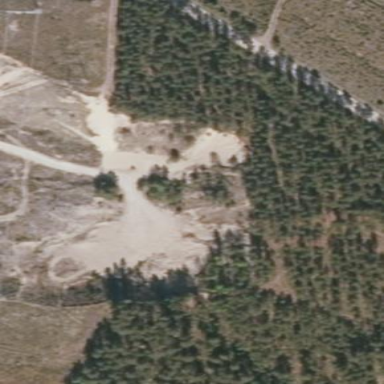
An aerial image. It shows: Quarry area where gravel is extracted.